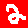
Digit: 2